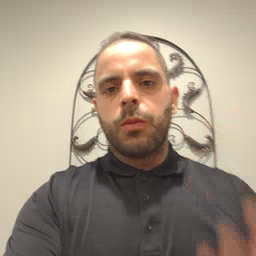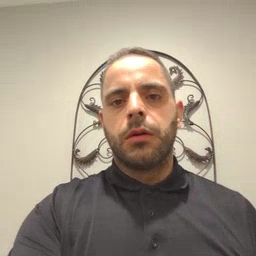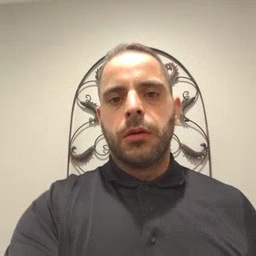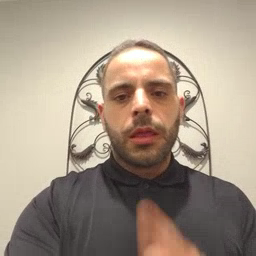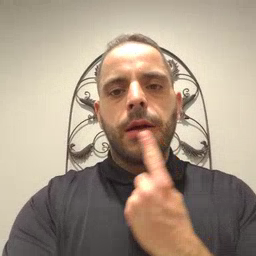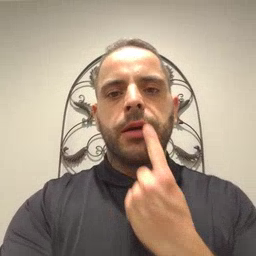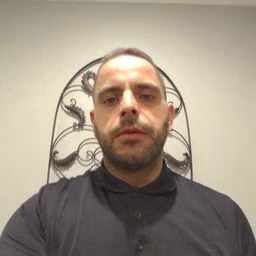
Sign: lips